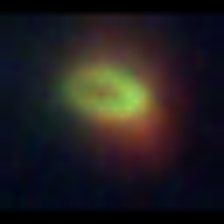
Taxon: NanoPlankton
Group: Other